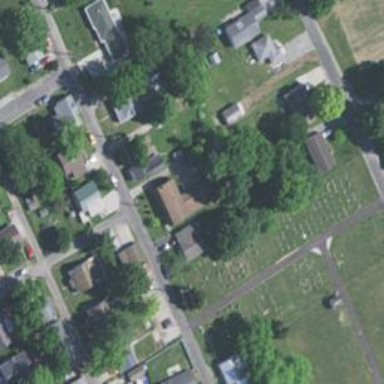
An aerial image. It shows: Cemetery.